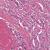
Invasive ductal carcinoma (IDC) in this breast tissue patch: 1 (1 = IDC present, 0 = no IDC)